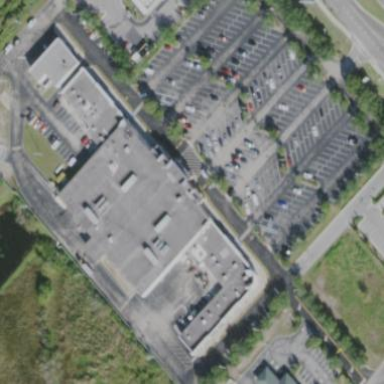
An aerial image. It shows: Retail area.